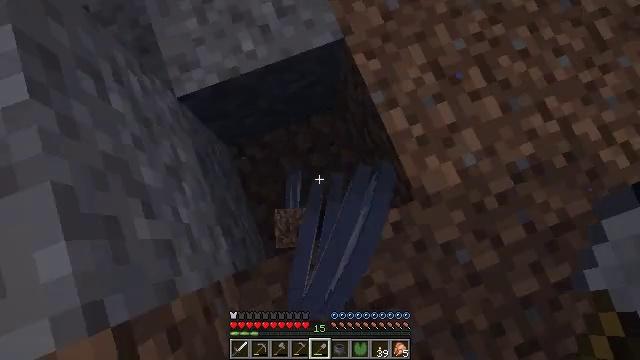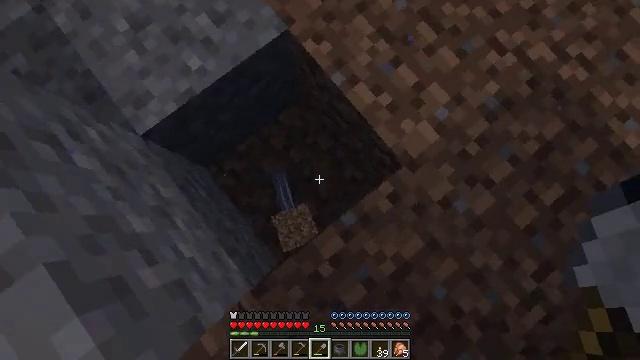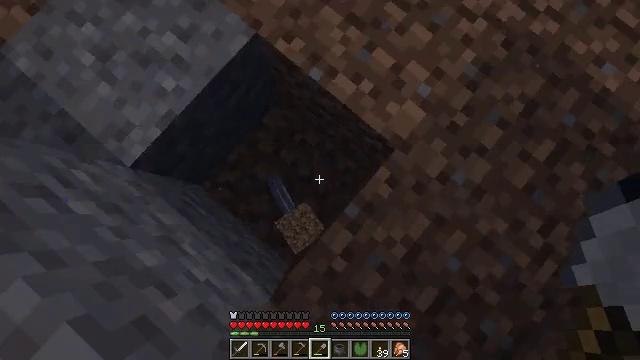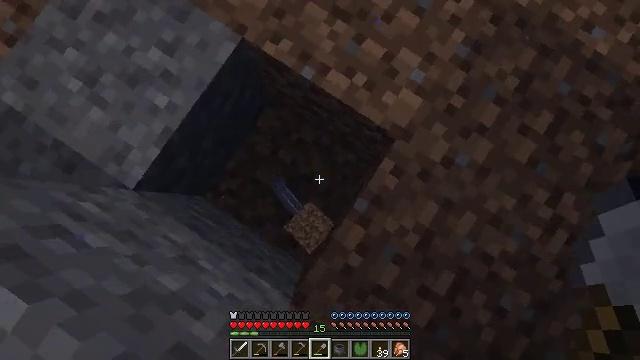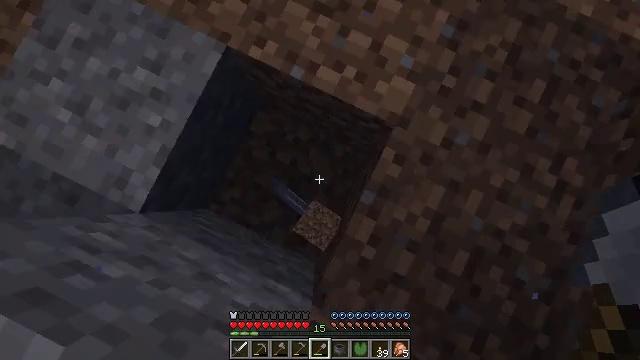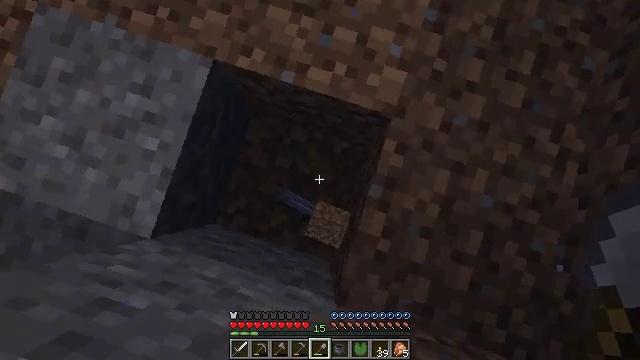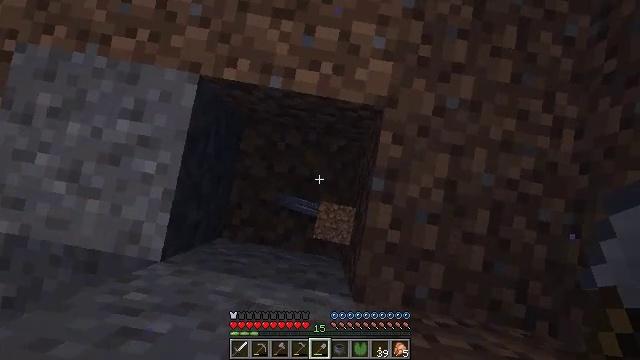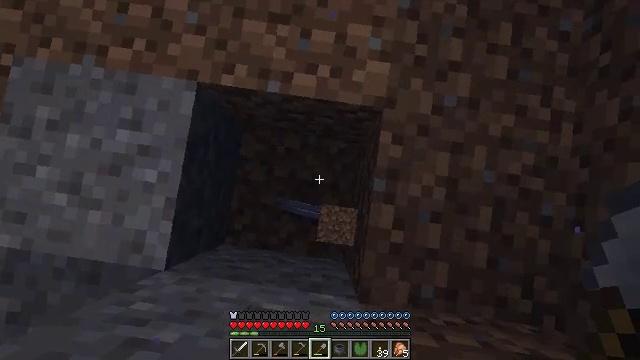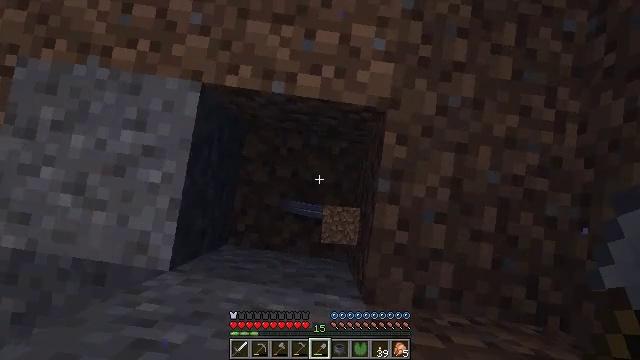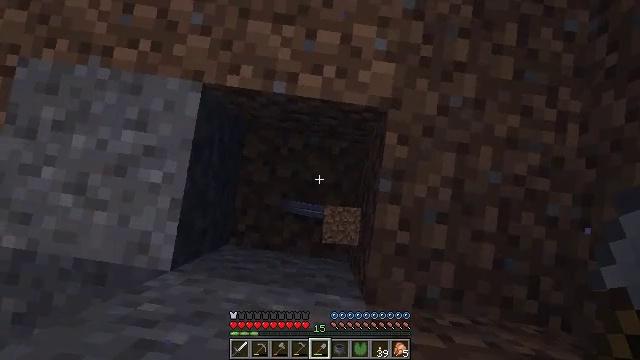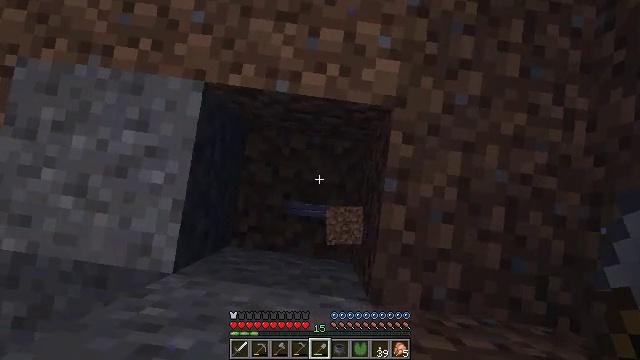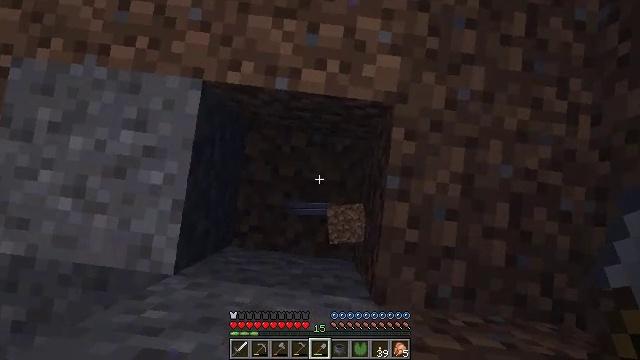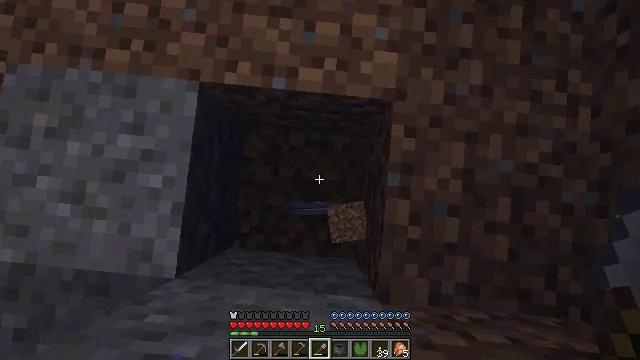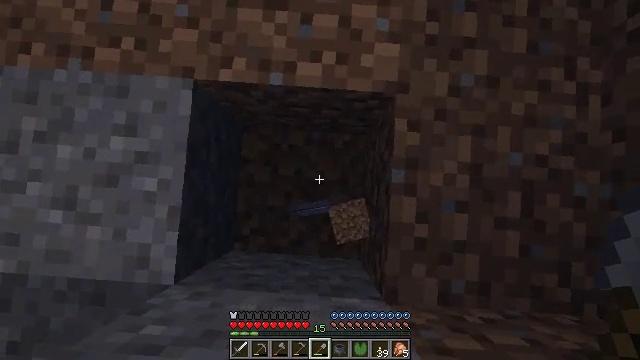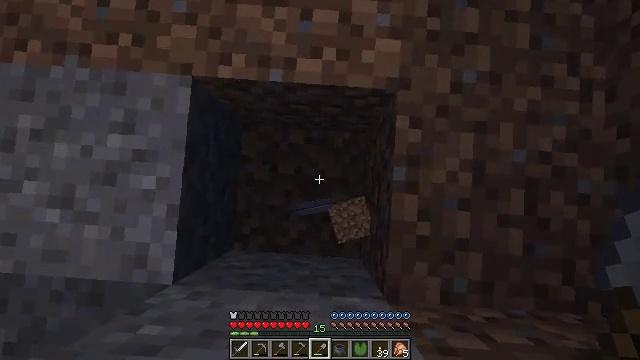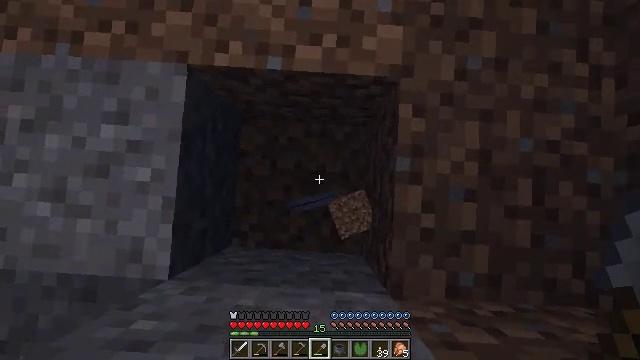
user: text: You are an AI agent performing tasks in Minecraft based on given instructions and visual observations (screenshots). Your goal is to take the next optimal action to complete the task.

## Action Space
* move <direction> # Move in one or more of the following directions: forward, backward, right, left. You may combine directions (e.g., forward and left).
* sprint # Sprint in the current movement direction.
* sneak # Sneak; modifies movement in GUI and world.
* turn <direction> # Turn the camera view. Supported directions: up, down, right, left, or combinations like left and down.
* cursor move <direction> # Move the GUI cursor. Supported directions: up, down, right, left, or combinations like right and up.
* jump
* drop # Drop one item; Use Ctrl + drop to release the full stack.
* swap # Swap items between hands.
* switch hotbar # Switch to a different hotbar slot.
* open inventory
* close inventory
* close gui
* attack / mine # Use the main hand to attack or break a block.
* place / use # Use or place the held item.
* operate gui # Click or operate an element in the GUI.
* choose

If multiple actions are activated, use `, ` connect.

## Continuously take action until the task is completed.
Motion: motion action
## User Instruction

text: Dig up clay found underwater.
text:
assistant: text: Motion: move forward, turn right and down
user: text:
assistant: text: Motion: turn right and down
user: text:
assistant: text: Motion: turn right and down
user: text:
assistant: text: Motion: turn right and down
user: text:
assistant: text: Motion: turn right
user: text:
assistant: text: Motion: turn right
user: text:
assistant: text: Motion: turn right
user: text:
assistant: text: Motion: no_op
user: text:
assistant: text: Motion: no_op
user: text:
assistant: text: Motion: no_op
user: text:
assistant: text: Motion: no_op
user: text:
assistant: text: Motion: turn right
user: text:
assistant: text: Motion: turn right
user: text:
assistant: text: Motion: move back
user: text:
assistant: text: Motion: move back
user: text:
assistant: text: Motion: move back
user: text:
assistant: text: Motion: sneak, turn up
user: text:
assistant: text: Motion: sneak, turn up
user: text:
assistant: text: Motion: sneak, turn up
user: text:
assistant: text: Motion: sneak, turn up
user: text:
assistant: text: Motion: sneak, turn left and up
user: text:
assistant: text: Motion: sneak, turn left
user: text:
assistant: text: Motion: sneak, turn left and up
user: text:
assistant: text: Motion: sneak, turn left and up
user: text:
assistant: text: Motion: move forward, turn left and up
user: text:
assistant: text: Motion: move forward, turn left and up
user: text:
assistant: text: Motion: move forward, turn left and up, jump
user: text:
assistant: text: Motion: move forward, turn left and up, jump
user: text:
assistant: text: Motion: move forward, jump
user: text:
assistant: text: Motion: move forward, turn left, jump